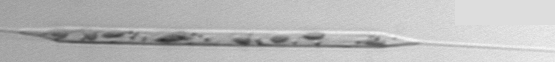
Label: Rhizosolenia